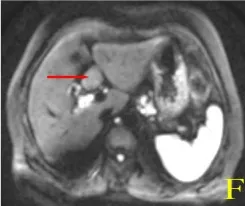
Preoperative abdominal CT imaging. (F) DWI demonstrated isotropic plus slightly hyperintense signals.
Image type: radiology (mri)